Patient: sex F, age 31
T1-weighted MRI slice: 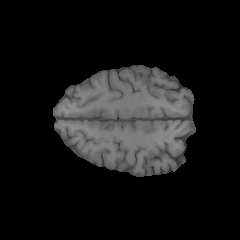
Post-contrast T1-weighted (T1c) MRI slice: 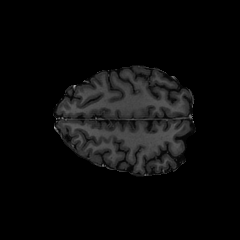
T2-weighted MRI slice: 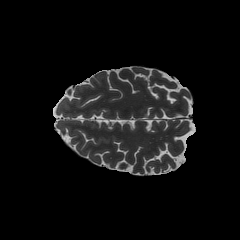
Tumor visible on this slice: no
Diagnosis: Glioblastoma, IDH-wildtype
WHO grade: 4